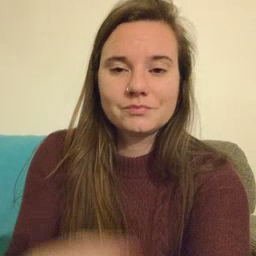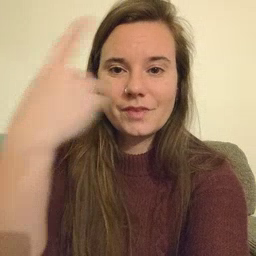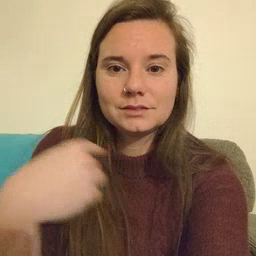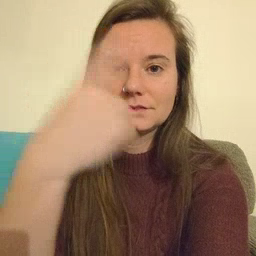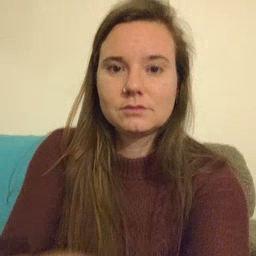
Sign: face